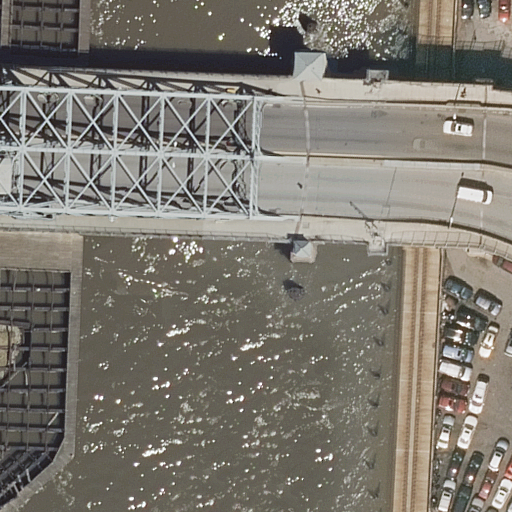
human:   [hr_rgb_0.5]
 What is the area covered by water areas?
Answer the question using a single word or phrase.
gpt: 8249m2

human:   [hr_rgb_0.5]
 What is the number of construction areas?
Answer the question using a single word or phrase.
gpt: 0

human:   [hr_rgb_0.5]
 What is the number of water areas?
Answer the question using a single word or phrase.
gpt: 1

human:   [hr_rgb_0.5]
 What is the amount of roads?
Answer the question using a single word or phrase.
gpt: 5

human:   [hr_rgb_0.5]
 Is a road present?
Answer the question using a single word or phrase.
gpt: yes

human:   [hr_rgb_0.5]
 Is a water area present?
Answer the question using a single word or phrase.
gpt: yes

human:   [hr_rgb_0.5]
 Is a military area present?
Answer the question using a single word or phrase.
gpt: no

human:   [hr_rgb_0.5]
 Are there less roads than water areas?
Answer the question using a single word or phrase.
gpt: no

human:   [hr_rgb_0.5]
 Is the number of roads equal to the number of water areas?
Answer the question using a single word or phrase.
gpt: no

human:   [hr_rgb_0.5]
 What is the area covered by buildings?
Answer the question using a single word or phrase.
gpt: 0m2

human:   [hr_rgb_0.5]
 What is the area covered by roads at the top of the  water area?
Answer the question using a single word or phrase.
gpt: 0m2

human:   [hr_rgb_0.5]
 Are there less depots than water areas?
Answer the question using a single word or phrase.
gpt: yes

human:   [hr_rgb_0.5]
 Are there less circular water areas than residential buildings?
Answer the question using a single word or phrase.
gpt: no

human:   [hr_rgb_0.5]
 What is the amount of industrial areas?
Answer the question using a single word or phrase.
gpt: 0

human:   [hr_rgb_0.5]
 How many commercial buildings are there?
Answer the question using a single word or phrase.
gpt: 0

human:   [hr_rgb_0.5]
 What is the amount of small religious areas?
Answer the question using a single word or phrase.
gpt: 0

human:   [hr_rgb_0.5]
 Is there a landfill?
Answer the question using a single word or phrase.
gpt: no

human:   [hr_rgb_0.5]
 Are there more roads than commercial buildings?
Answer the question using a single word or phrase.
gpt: yes

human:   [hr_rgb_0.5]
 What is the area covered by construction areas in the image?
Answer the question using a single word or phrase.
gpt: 0m2

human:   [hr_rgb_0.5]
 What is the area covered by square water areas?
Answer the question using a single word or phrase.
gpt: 0m2

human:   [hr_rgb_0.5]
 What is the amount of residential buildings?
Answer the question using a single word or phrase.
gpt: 0

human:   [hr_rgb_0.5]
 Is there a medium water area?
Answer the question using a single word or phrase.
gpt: no

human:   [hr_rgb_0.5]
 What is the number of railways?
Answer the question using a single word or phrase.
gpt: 0

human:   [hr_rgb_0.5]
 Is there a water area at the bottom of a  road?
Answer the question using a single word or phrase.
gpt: no

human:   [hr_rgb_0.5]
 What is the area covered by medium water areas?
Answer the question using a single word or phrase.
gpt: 0m2

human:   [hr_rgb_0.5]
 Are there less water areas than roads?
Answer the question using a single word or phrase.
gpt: yes

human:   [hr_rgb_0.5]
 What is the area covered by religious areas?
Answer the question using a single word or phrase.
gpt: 0m2

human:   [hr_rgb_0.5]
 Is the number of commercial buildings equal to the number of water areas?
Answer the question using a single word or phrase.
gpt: no

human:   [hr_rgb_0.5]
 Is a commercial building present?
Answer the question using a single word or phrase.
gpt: no

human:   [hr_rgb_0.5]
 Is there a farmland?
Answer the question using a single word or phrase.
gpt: no

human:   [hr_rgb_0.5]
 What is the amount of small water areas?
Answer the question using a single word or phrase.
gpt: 0

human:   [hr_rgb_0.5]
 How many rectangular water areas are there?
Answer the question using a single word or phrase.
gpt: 1

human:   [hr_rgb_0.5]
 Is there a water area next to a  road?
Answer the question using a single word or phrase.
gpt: yes

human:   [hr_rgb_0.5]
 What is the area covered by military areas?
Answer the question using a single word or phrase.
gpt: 0m2

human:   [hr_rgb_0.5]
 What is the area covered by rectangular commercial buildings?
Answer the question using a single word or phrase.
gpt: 0m2

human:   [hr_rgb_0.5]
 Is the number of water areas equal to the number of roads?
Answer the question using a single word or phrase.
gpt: no

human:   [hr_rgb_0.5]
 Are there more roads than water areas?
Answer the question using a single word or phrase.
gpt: yes

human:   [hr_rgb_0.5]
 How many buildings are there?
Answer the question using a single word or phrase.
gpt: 0

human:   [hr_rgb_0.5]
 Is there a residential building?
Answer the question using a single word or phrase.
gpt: no

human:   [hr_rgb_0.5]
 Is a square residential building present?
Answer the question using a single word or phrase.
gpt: no

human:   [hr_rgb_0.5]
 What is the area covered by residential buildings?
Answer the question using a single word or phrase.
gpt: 0m2

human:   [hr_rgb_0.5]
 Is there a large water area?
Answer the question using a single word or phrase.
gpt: yes

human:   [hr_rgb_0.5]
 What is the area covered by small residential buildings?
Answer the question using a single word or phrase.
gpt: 0m2

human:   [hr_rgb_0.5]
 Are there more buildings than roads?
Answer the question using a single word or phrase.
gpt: no

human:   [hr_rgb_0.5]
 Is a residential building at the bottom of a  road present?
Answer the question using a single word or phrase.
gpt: no

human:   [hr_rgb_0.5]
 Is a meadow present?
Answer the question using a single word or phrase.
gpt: no

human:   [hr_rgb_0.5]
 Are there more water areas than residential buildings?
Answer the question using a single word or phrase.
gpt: yes

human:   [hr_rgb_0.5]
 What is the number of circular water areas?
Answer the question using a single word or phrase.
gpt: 0

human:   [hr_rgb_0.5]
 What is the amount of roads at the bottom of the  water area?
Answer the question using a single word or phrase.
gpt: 0

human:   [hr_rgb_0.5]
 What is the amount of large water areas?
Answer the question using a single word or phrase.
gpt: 1

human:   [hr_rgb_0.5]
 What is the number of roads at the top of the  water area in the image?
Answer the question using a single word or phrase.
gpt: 4

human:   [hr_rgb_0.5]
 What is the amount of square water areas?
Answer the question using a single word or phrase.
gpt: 0

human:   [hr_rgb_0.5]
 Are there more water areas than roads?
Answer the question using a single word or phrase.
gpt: no

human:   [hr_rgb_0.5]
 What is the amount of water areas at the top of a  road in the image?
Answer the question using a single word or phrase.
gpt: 0

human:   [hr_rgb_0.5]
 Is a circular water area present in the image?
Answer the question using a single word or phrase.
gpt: no

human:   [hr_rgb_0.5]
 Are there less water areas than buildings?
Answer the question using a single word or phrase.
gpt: no

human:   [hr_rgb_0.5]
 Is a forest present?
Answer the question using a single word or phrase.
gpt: no

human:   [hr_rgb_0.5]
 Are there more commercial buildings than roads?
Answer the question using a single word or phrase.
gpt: no

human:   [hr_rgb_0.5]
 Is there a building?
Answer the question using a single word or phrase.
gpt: no

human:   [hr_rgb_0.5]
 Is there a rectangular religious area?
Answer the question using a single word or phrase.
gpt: no

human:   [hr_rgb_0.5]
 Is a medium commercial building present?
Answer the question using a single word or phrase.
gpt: no

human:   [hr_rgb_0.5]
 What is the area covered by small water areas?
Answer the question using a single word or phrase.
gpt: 0m2

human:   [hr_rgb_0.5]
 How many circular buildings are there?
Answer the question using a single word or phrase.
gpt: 0

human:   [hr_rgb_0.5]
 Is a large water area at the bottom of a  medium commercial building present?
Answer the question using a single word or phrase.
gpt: no